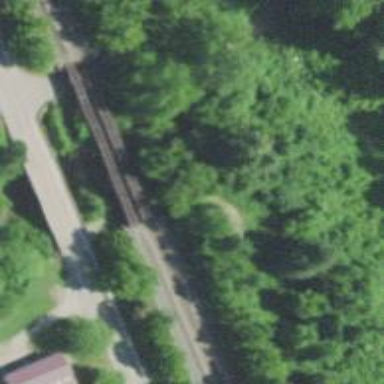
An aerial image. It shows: Bridge with two railway tracks.